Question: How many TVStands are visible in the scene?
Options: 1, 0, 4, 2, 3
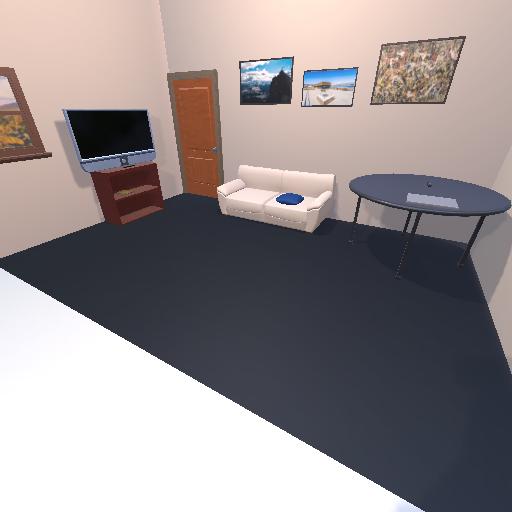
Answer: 1